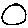
Label: circle